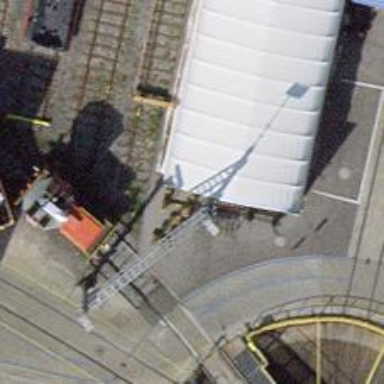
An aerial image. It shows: Railway yard with one track in service.